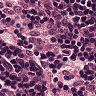
Metastatic tissue present: no